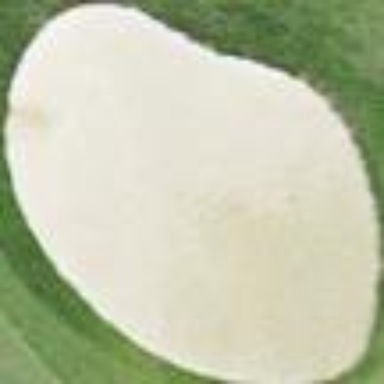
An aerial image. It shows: Bunker filled with sand on golf course.